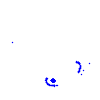
Particle: pion